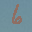
Label: 6